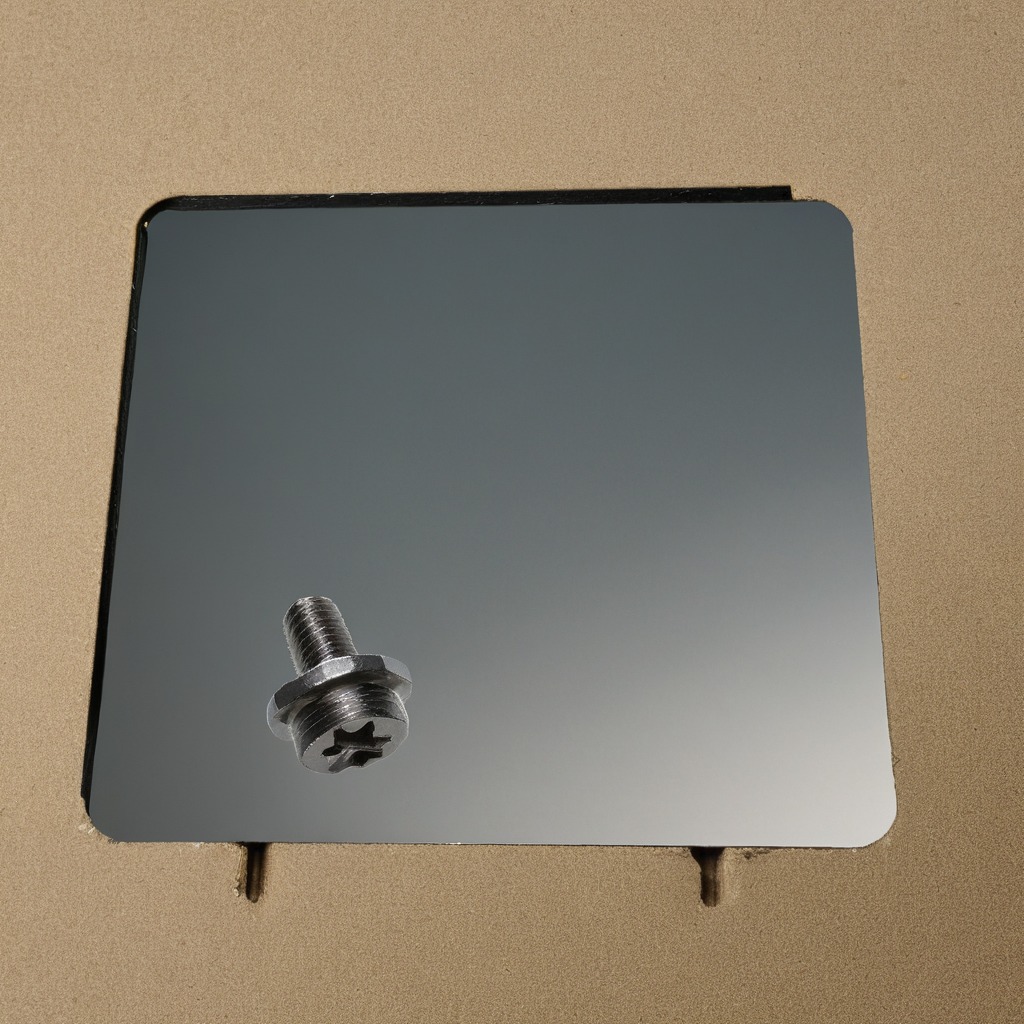
A metal screw lying on the table.